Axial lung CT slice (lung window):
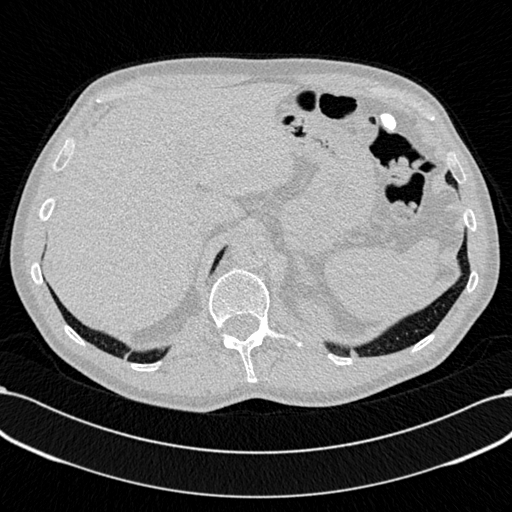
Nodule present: no